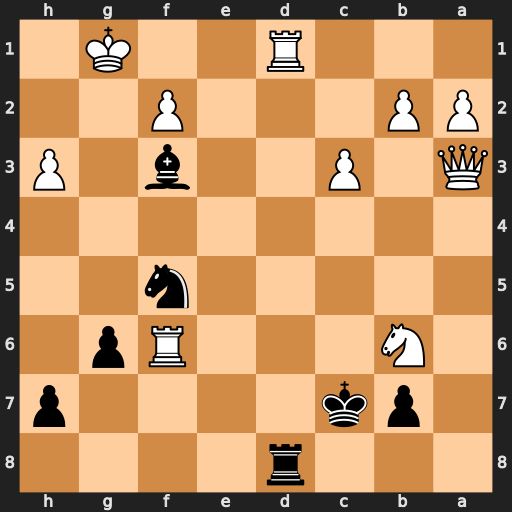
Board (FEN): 3r4/1pk4p/1N3Rp1/5n2/8/Q1P2b1P/PP3P2/3R2K1
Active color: b
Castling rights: -
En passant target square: -
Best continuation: Rxd1+ Kh2 Rh1#